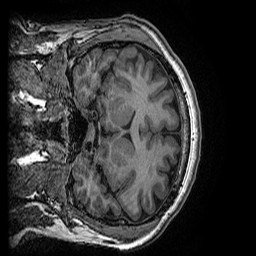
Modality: T1w
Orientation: coronal
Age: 21
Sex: male
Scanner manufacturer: ge
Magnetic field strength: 3 T
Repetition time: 0.008184 s
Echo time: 0.003192 s